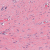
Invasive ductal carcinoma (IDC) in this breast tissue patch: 0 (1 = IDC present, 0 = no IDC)